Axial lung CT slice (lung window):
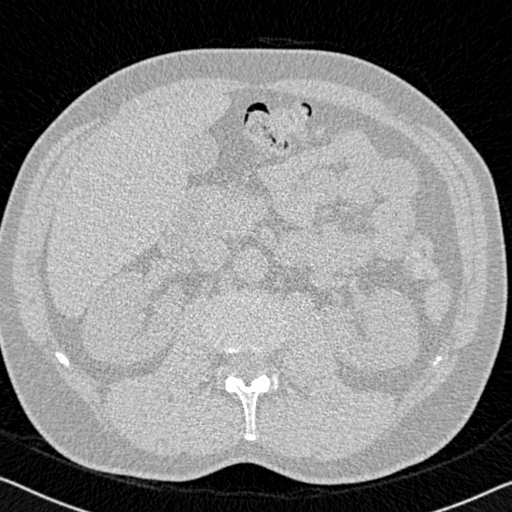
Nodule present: no